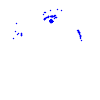
Particle: proton